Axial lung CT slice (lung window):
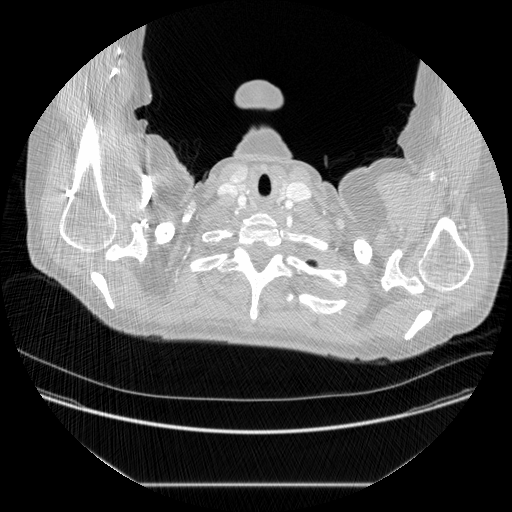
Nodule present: no